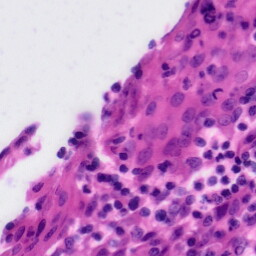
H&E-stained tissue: Tonsil